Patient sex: M
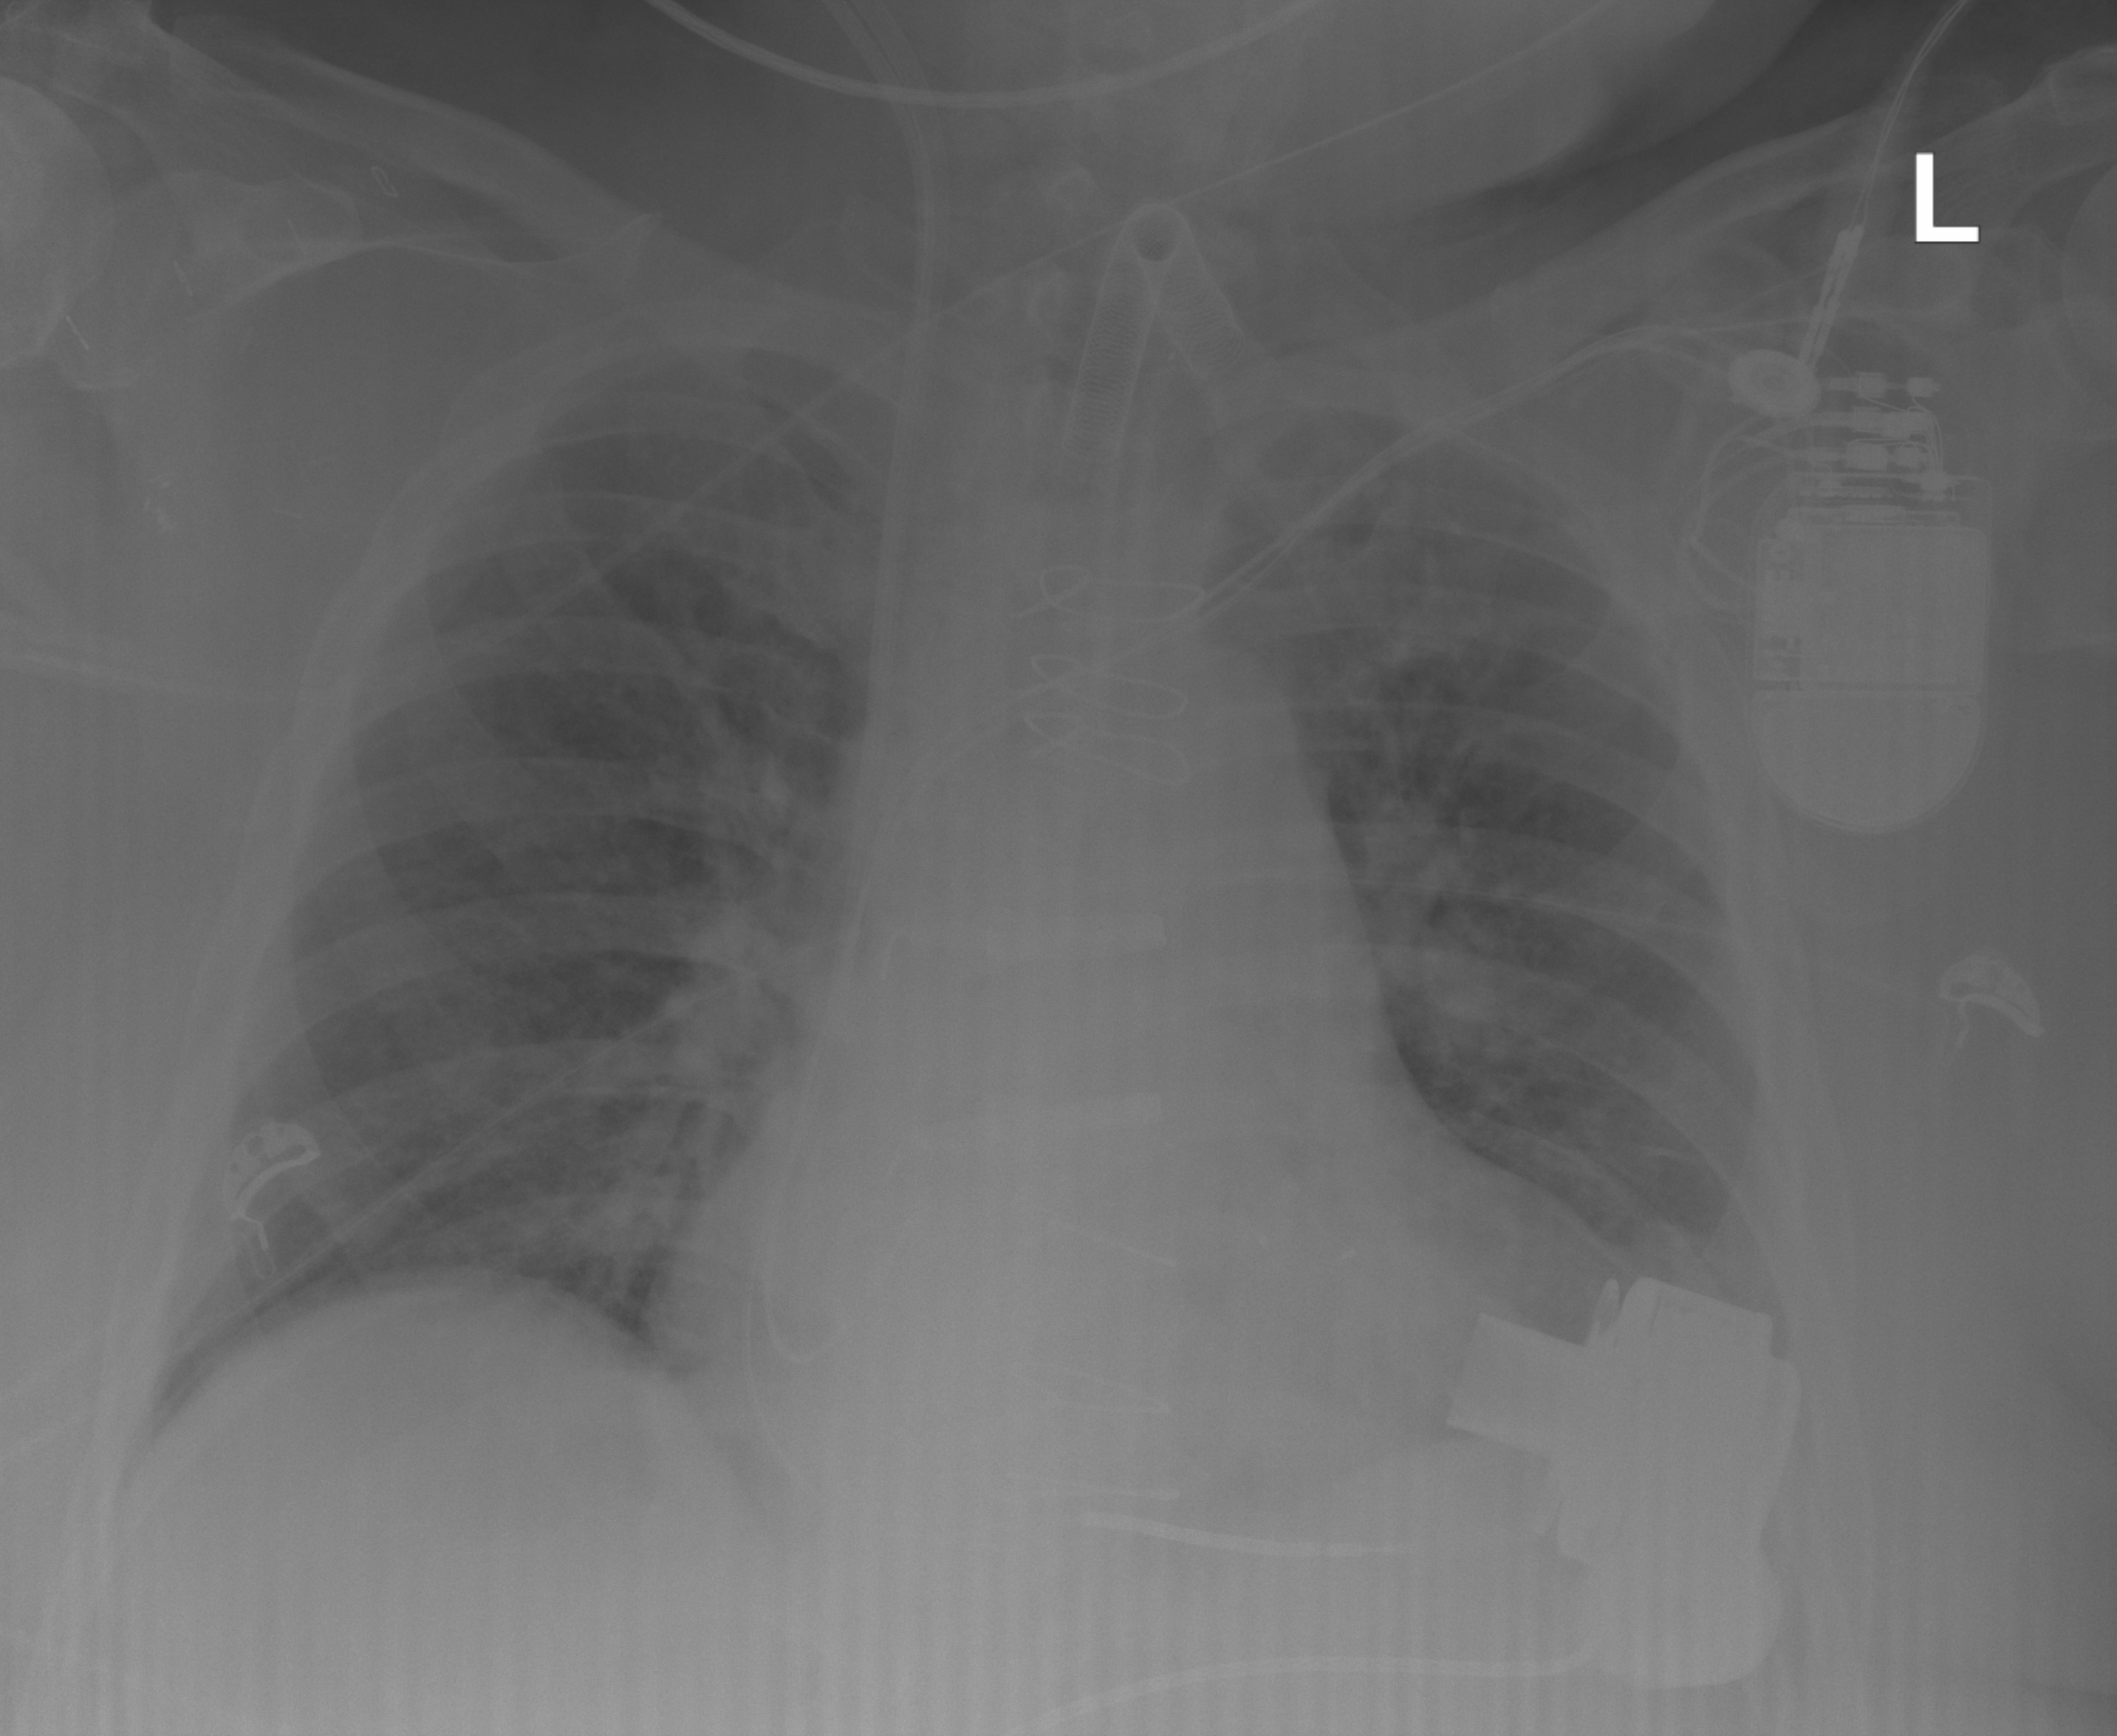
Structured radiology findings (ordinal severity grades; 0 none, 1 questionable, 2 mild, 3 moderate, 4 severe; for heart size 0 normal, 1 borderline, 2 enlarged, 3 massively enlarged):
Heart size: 2
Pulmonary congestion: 2
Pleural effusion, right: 0
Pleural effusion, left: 0
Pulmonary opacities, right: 0
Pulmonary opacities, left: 0
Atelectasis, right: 0
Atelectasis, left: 2